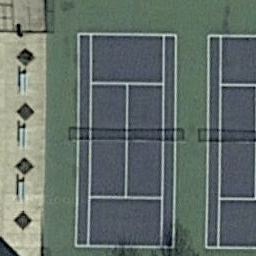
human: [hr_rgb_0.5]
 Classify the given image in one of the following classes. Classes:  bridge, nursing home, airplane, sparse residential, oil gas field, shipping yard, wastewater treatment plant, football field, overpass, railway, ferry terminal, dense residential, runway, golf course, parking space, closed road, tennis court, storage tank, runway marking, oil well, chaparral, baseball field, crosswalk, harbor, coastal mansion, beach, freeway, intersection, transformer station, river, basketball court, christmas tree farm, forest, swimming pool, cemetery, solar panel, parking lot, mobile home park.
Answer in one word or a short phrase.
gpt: tennis court